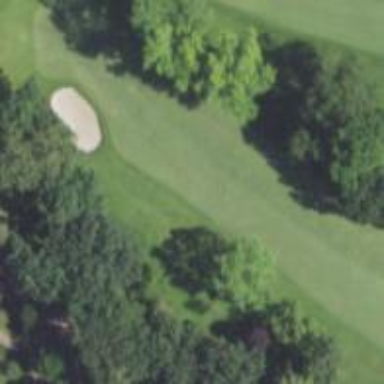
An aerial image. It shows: View of golf hole.